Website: walmart
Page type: billing-address
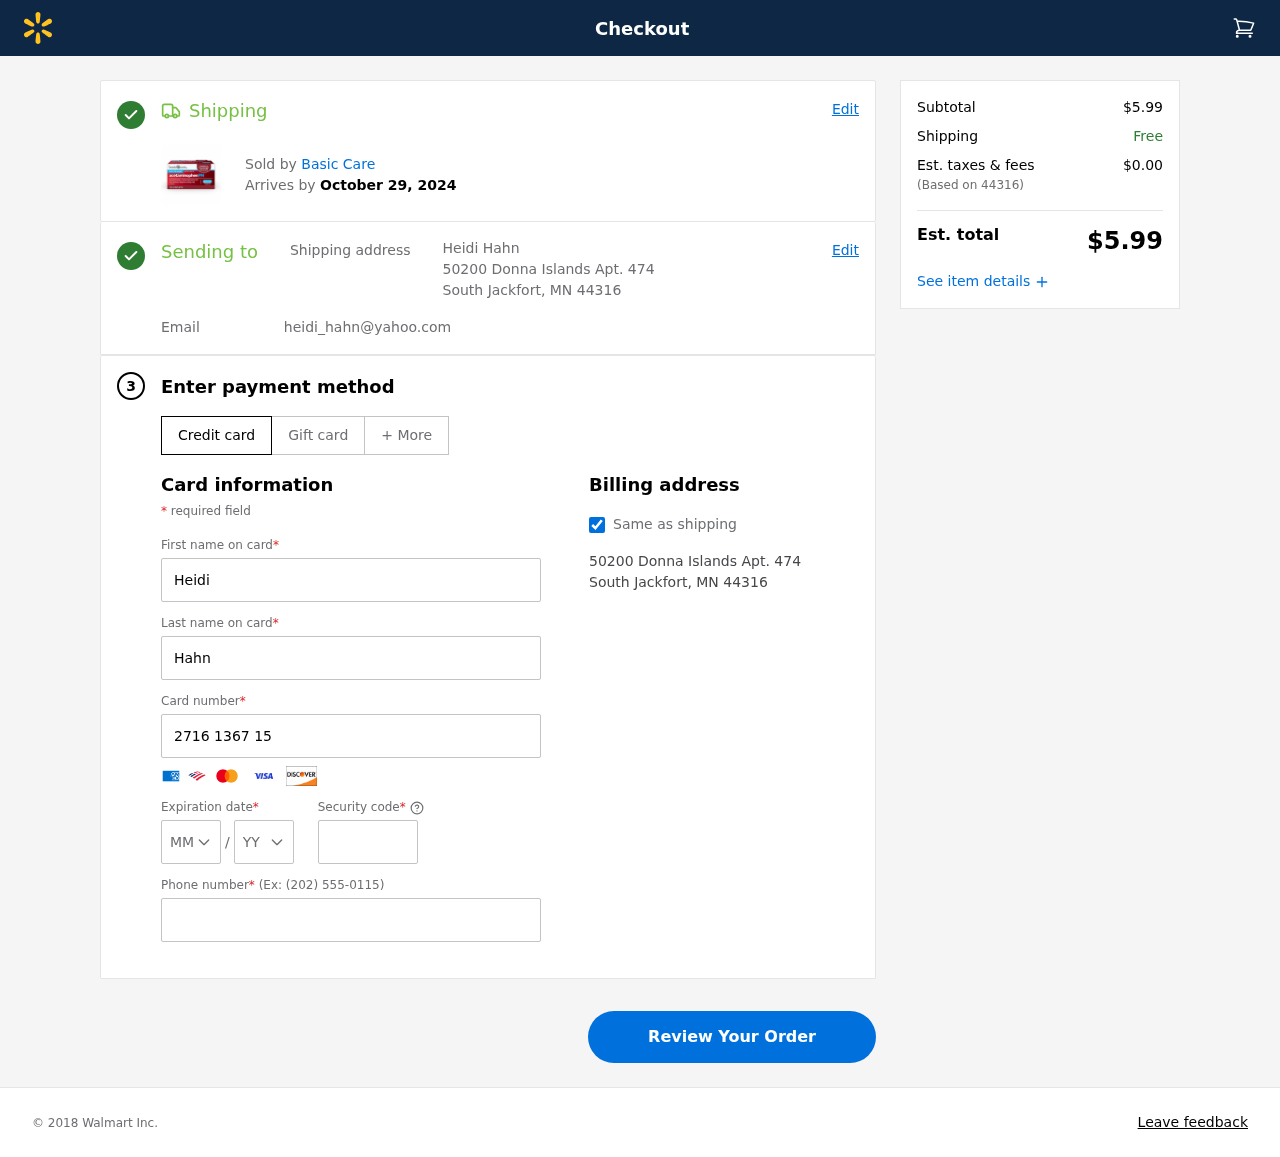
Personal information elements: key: PII_CARD_CVV
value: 121
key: PII_CARD_EXPIRY_MONTH
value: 07
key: PII_CARD_EXPIRY_YEAR
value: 28
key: PII_CARD_NUMBER
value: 2716 1367 1577 8711
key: PII_CITY_STATE_ZIP
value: South Jackfort, MN 44316
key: PII_EMAIL
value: heidi_hahn@yahoo.com
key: PII_FIRSTNAME
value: Heidi
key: PII_FULLNAME
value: Heidi Hahn
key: PII_LASTNAME
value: Hahn
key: PII_PHONE
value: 7757242149
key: PII_POSTCODE
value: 44316
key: PII_STREET
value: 50200 Donna Islands Apt. 474
Product elements: key: PRODUCT1_BRAND
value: Basic Care
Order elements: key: ORDER_DELIVERY_DATE
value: October 29, 2024
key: ORDER_SUBTOTAL
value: $5.99
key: ORDER_TAX
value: $0.00
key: ORDER_TOTAL
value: $5.99